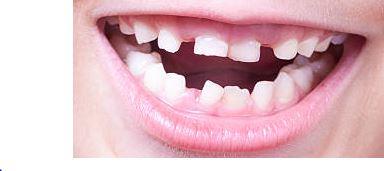
Condition: hypodontia